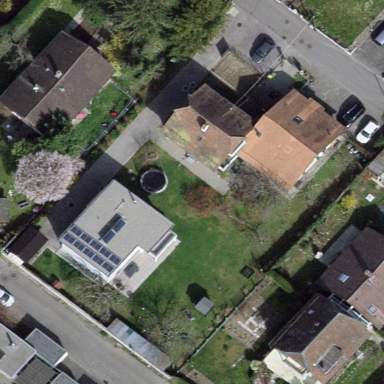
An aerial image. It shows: Garden surrounded by fence.